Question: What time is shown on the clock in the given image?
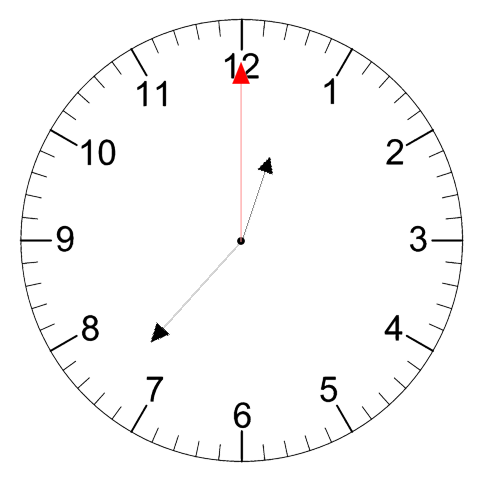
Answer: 12:37:00